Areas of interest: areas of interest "Dingchen Sports Center"
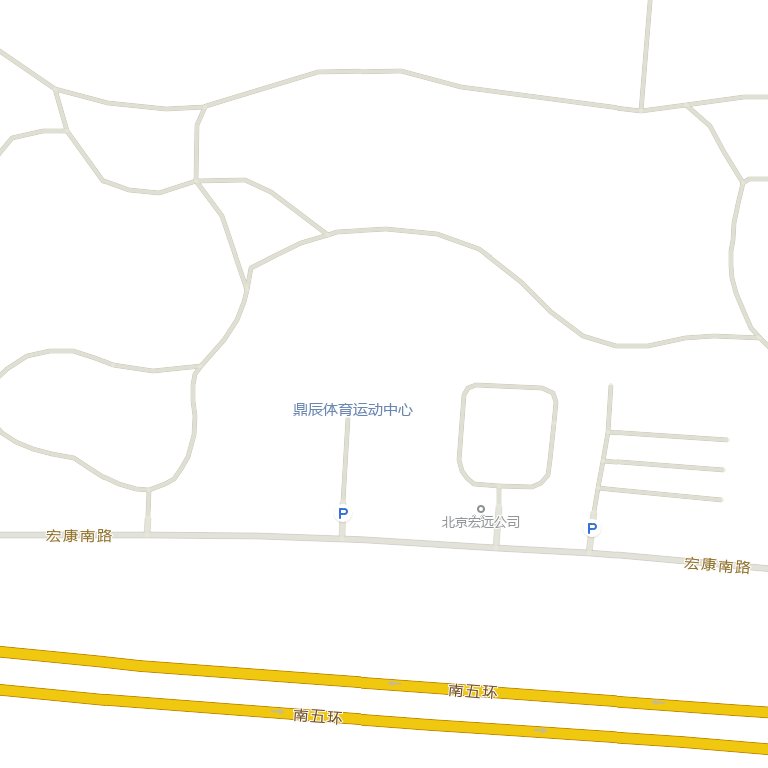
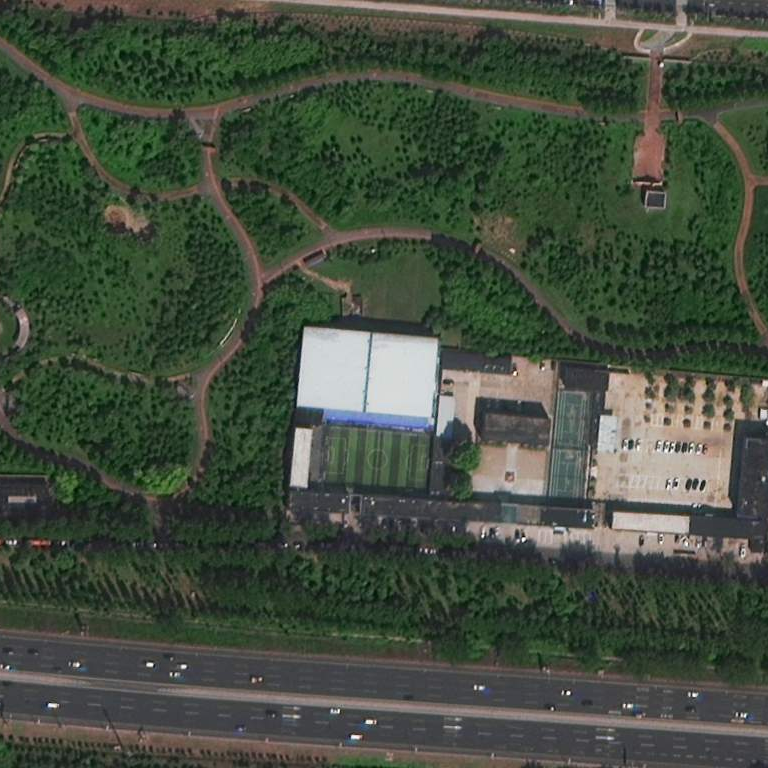